Question:
So here's my code, I don't understand why my second guard isn't catching the data. As you can see on the debugger the data is the same. Unless I'm blind I cannot see the problem
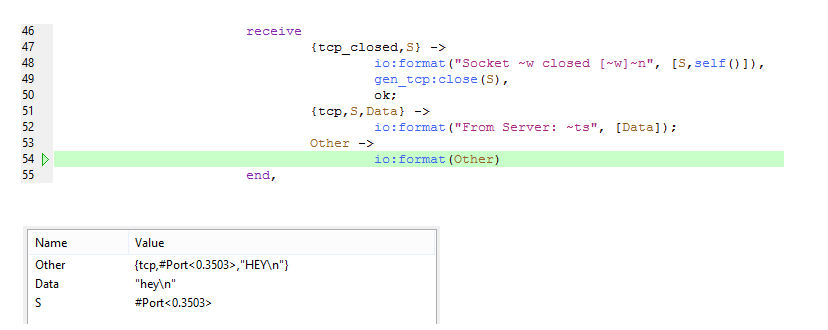
Answer: 'Data' is bound to the value '"hey
"', but the '{tcp,S,_}' tuple you're receiving has a 3rd element of '"HEY
"', which does not equal the value of 'Data'. Change that 'receive' clause to:
'''
{tcp,S,Data2} ->
'''
or some other unbound variable name -- anything other than 'Data' -- and all will be well.